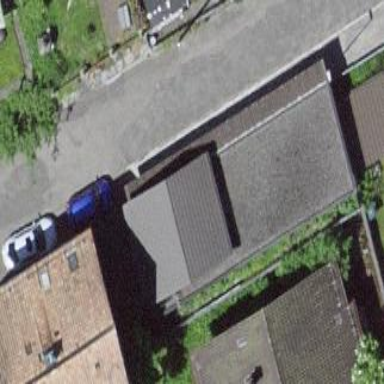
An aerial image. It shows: Flat-roofed building.